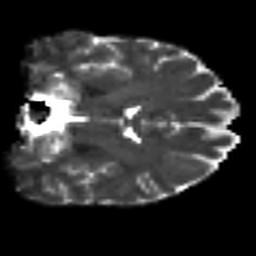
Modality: T2w
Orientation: coronal
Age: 21
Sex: female
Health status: healthy
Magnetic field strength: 3 T
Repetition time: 9 s
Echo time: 0.093 s